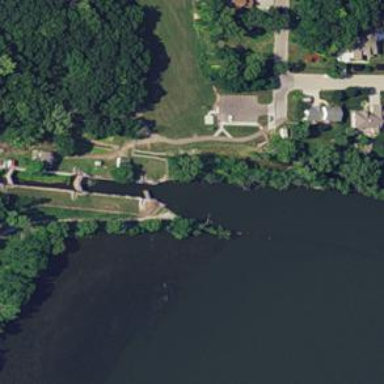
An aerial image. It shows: Lock gate along waterway.